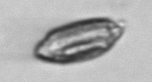
Label: Katodinium_or_Torodinium